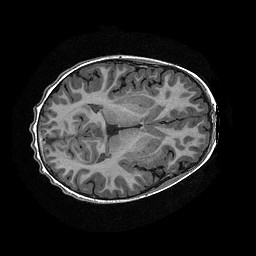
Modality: T1w
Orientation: axial
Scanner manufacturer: ge
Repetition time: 0.008096 s
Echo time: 0.00318 s